Question: I have a histogram with only a few values. As a result, the x axis ticks are decimals:

How can I make it 1,2,3,4,5?
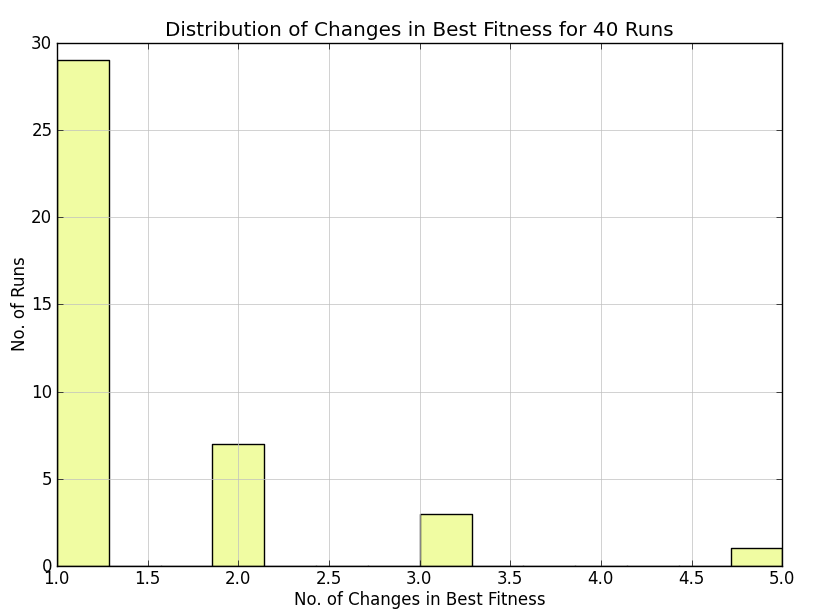
Answer: You can use <URL> to set the locations of the x-axis tick marks.
Without the code used to generate the question's histogram, I resorted to creating data to produce a similar histogram. In this first example, we have a histogram with the default tick marks.
'''
from pylab import hist, show
x = [1.1]*29 + [2]*7 + [3.2]*3 + [5]
hist(x)
show()
'''

The objective is to have tick marks at 1, 2, 3, 4, and 5, and the next example does this by using 'xticks'.
'''
from pylab import hist, show, xticks
x = [1.1]*29 + [2]*7 + [3.2]*3 + [5]
hist(x)
xticks(range(1, 6))
show()
'''